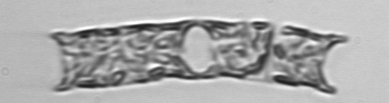
Label: Eucampia